Question: i just try to upload the image to the server using Spatie\MediaLibrary package .Then laravel gives this error of not found function. I tried all the solution no one worked
> This is the code that i am using
'''
> public function update(Request $request, Channel $channel)
> {
> if($request->hasFile("image")){
> $channel->addAllMediaFromRequest('image')->toMediaCollection('images');
> }
> }
'''

'''
use Spatie\MediaLibrary\HasMedia\HasMedia;
use Spatie\MediaLibrary\HasMedia\HasMediaTrait;
use \YouTube\Model;
use App\User;
class Channel extends Model implements HasMedia
{
use HasMediaTrait;
public function user()
{
return $this->belongsTo(User::class);
}
}
'''
> this is my model
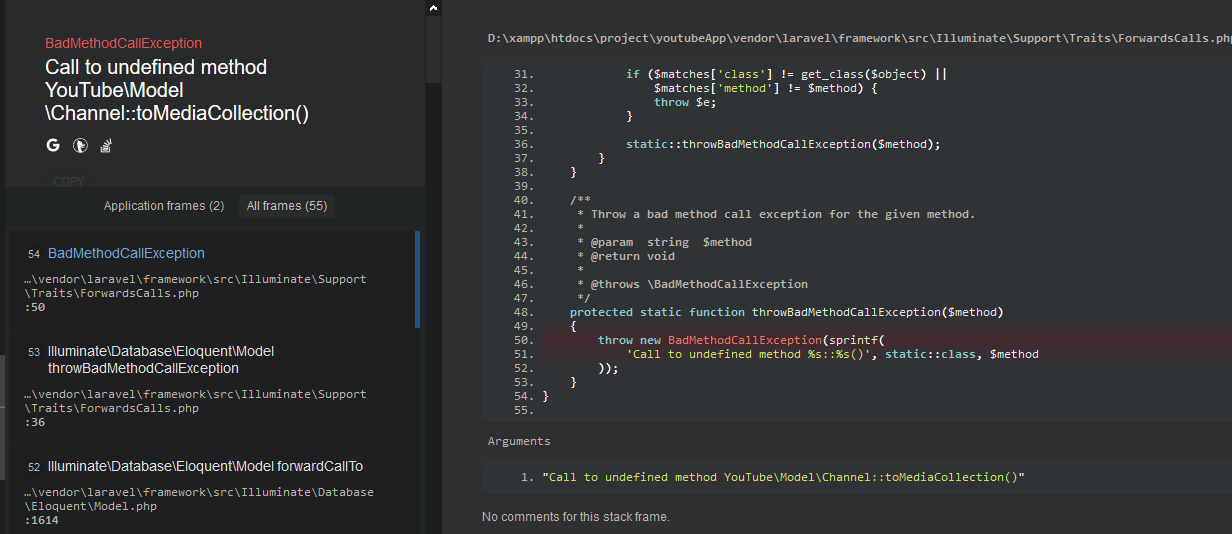
Answer: The 'addAllMediaFromRequest()' method returns a collection of newly added media.
You need to iterate through each added file to add it to the collection.
'''
$channel->addAllMediaFromRequest('image')
->each(function ($fileAdder) {
$fileAdder->toMediaCollection('images');
});
'''